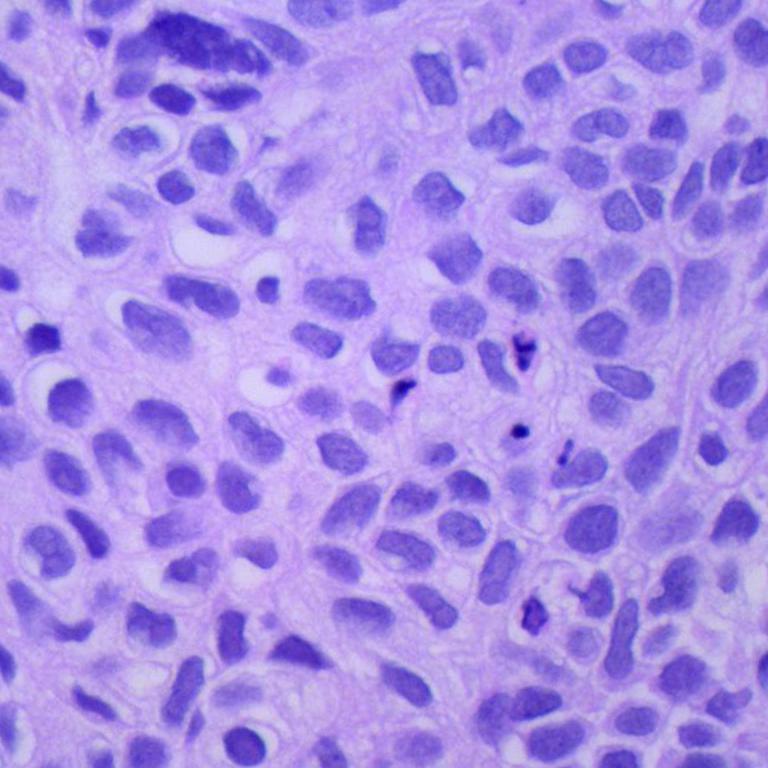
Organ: lung
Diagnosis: squamous carcinomas